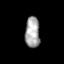
Tissue: prostate
Cell type: Fibroblasts
Senescence score: 0.6876
Nuclear area (px): 445
Mean DAPI intensity: 164.737